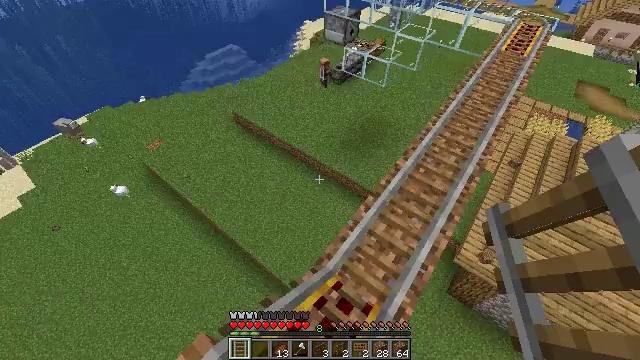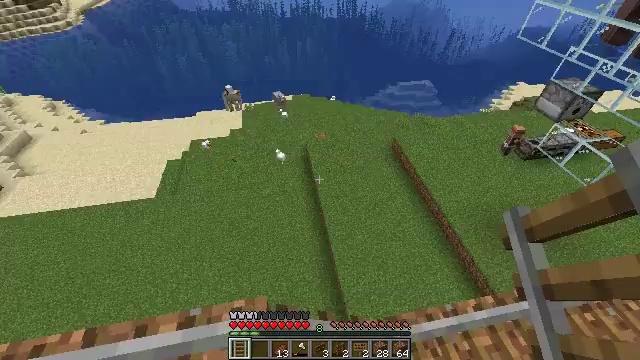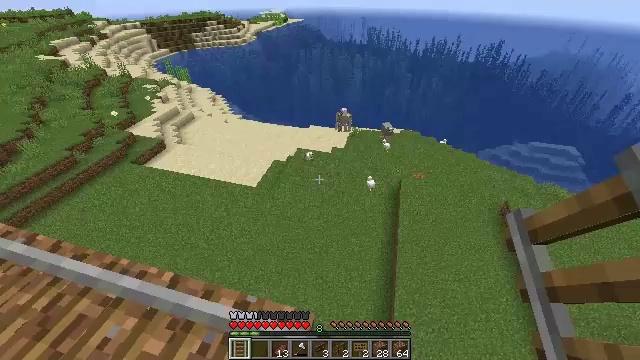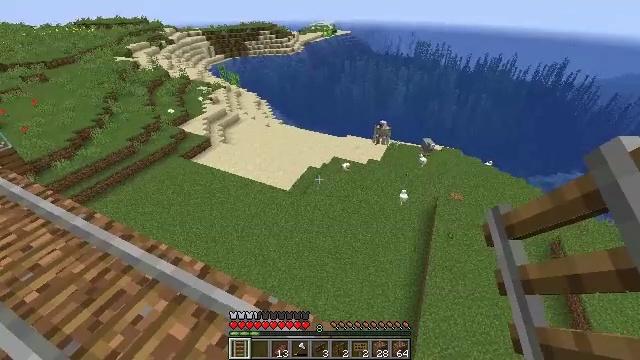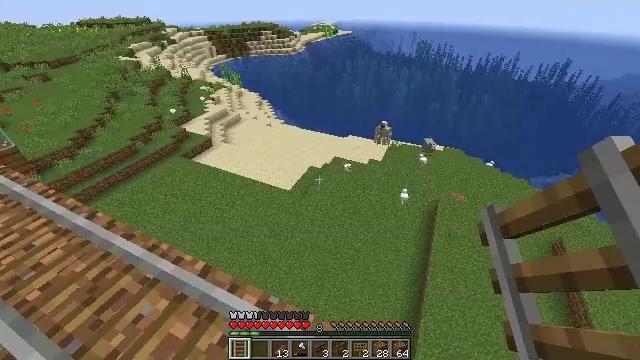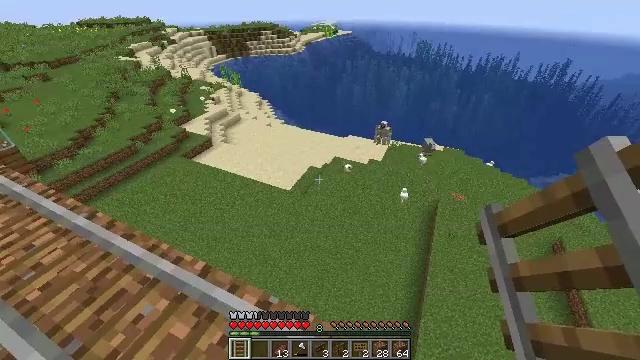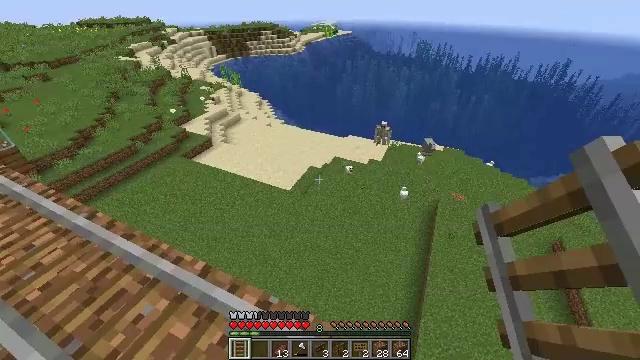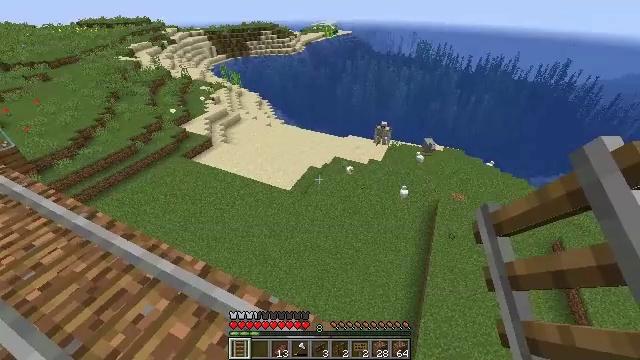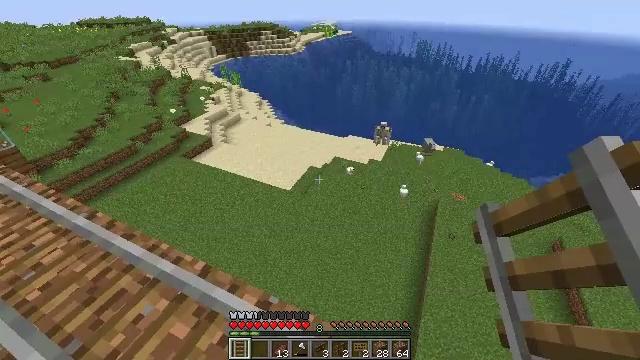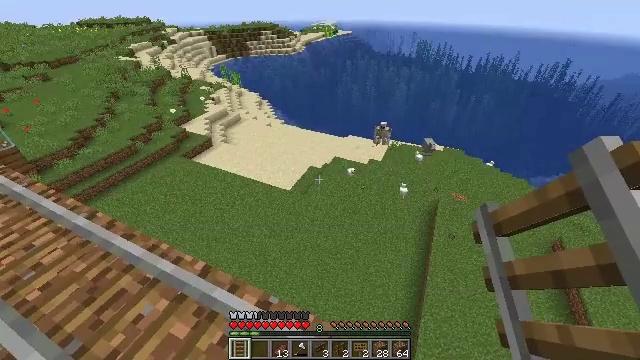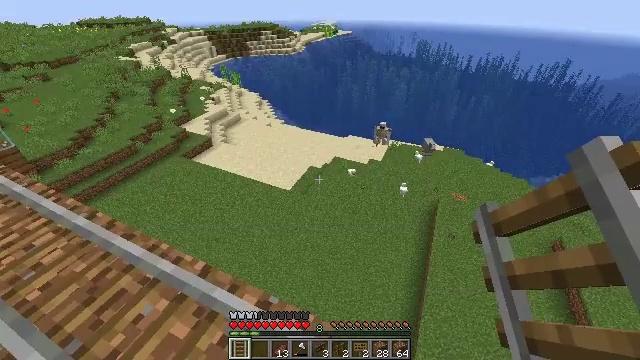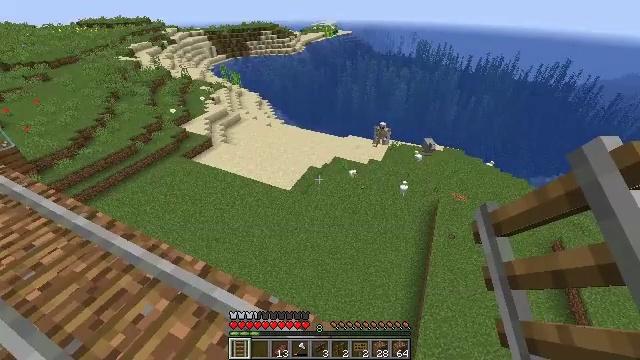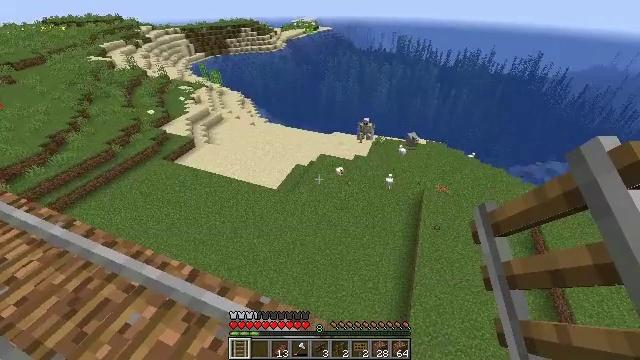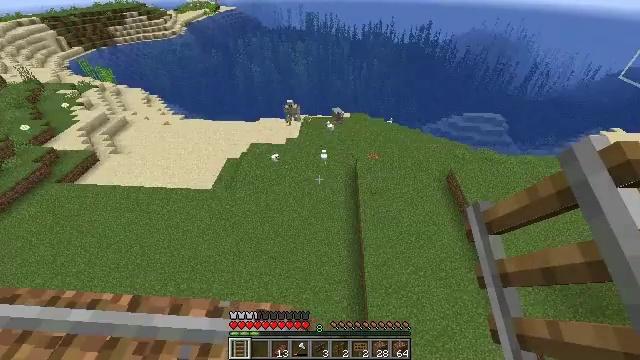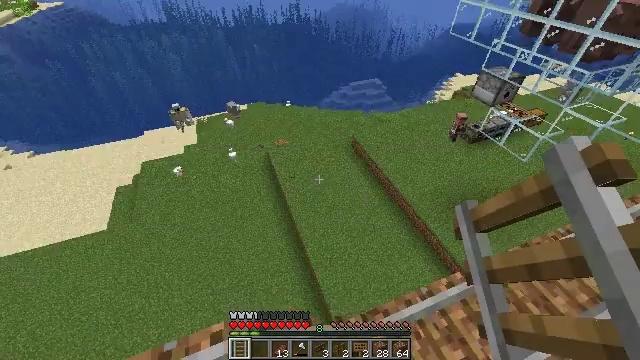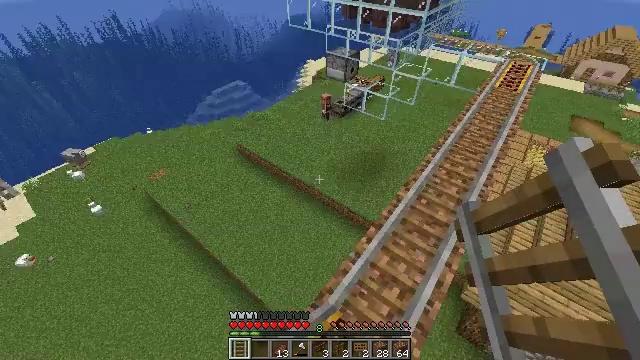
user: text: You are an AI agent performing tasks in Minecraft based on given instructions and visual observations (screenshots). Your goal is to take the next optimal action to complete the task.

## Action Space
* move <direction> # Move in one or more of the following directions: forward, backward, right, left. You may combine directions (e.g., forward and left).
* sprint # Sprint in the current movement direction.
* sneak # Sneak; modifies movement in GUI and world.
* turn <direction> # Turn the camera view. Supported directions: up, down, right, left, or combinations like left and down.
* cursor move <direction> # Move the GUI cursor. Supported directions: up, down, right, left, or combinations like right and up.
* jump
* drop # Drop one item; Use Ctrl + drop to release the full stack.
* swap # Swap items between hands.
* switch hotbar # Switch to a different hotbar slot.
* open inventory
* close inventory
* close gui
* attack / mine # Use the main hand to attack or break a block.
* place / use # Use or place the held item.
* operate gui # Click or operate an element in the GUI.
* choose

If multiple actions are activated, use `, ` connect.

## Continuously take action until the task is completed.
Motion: motion action
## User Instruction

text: Disassemble the powered rail from the track.
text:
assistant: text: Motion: turn left and up
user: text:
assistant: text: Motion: turn left and up
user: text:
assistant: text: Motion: turn left and up
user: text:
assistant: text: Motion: no_op
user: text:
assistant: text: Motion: no_op
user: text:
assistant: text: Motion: no_op
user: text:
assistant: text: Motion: no_op
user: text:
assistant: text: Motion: no_op
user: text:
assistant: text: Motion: no_op
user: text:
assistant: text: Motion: no_op
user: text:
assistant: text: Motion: no_op
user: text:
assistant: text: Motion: turn right
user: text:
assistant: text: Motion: turn right and down
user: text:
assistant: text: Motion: turn right and down
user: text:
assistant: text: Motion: turn right
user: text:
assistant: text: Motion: turn right
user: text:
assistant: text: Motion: turn right
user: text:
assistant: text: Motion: turn right and up
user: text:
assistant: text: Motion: turn right
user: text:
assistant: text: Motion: no_op
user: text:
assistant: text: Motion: no_op
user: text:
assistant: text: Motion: no_op
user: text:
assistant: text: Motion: no_op
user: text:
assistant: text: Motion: no_op
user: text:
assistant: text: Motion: turn left and up
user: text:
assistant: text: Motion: turn left
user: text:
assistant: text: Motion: move forward, turn left
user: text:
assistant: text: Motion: move forward
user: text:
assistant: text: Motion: move forward
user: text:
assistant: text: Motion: move forward